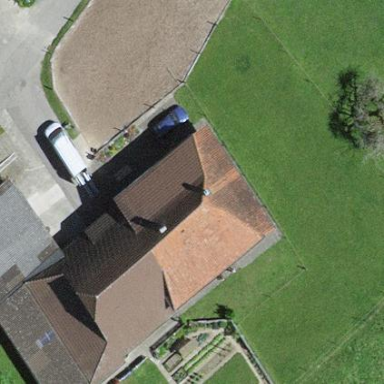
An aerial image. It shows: Farm building.